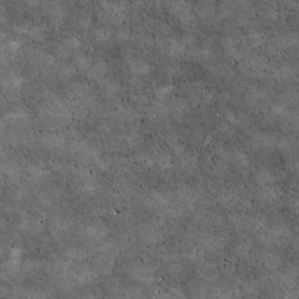
Label: non_frost